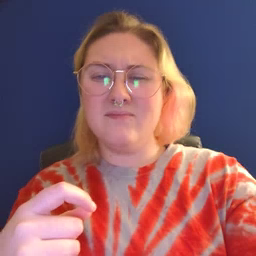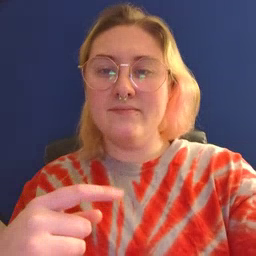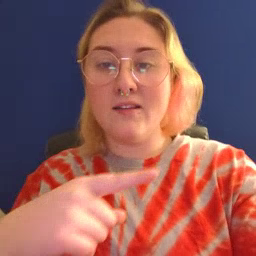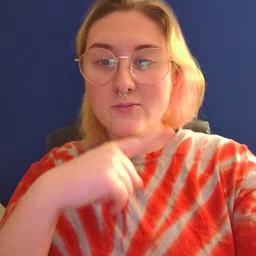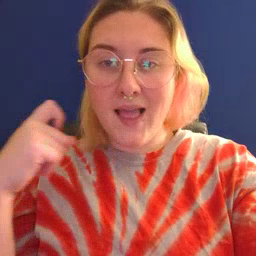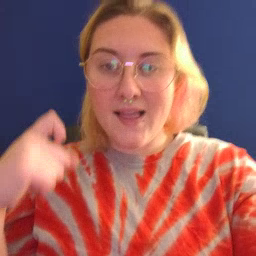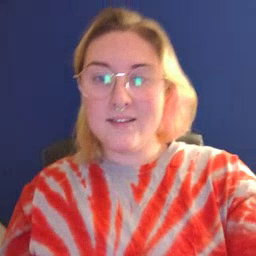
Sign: dry